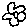
Label: flower